Interaction volume radius: 10 \u00c5
Interaction volume height: 10 \u00c5
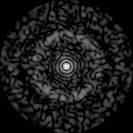
Disorder parameter: 0.8355